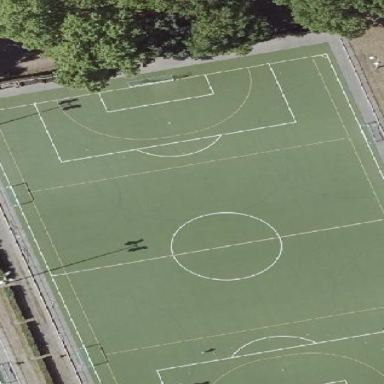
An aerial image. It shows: Artificial turf soccer pitch for leisure sport activities.